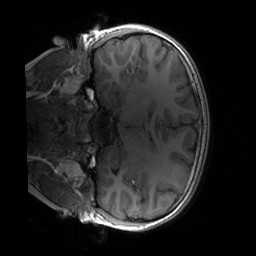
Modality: T1w
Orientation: coronal
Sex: male
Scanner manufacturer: siemens
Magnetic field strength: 3 T
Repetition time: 1.9 s
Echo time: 0.00243 s